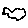
Label: cloud